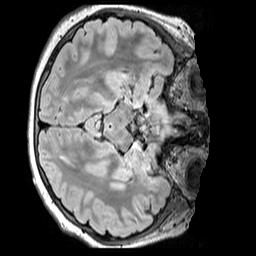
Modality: FLAIR
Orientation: axial
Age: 10
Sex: female
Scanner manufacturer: siemens
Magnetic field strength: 3 T
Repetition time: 5 s
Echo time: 0.388 s